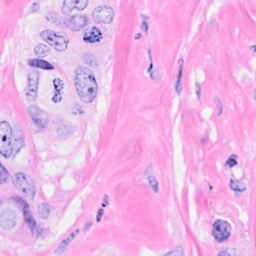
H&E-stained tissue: Breast